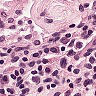
Metastatic tissue present: no